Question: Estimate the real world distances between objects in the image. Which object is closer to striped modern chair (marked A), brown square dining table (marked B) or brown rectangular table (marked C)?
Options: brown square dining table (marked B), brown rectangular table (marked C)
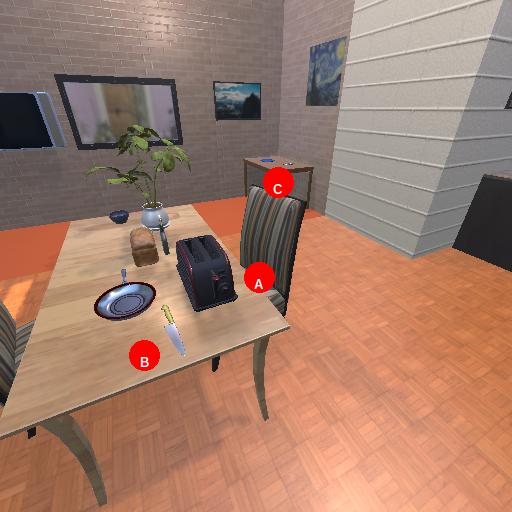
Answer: brown square dining table (marked B)